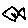
Label: fish